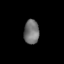
Tissue: lung
Cell type: Epithelial cells
Senescence score: 0.2436
Nuclear area (px): 361
Mean DAPI intensity: 115.87